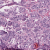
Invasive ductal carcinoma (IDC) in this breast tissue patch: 1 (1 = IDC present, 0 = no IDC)